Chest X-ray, AP view. Patient: 25 years old, sex M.
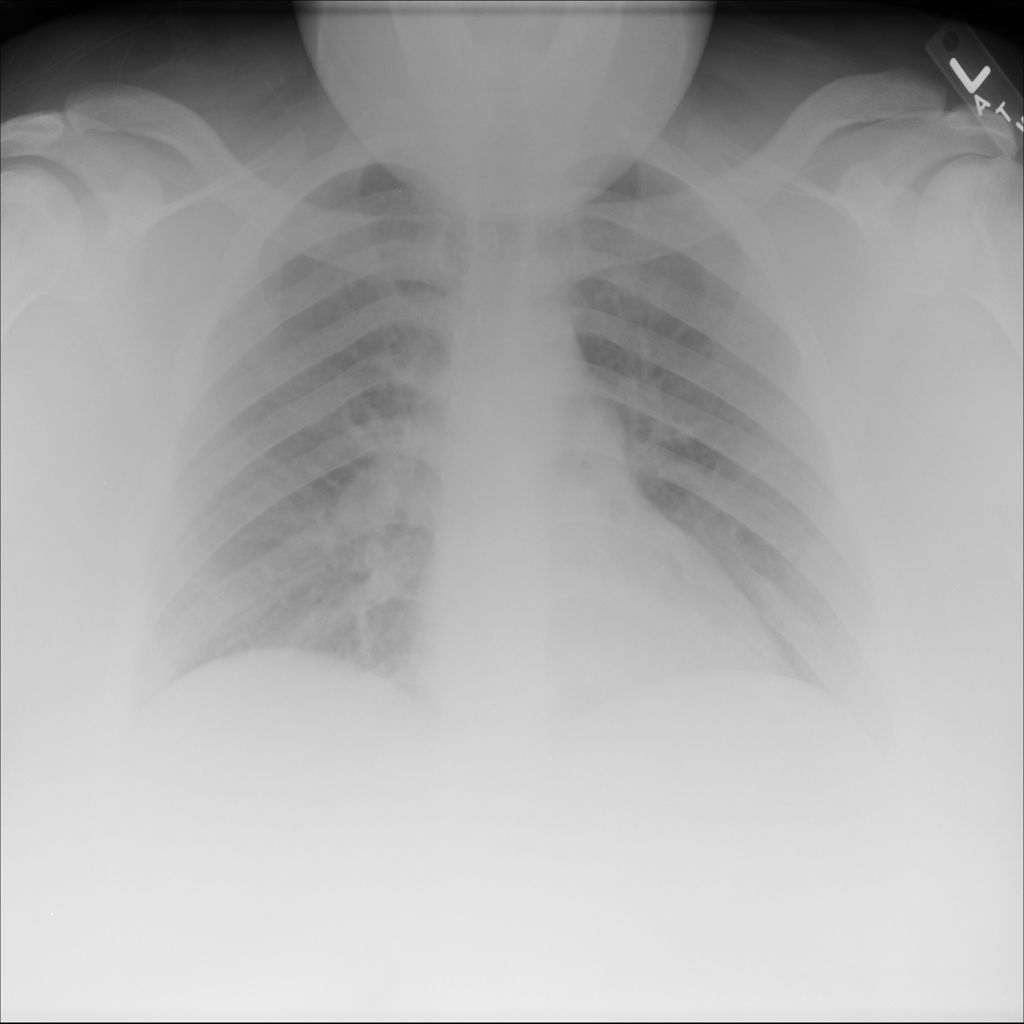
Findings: No Finding